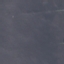
Land use / land cover class: SeaLake